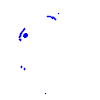
Particle: electron